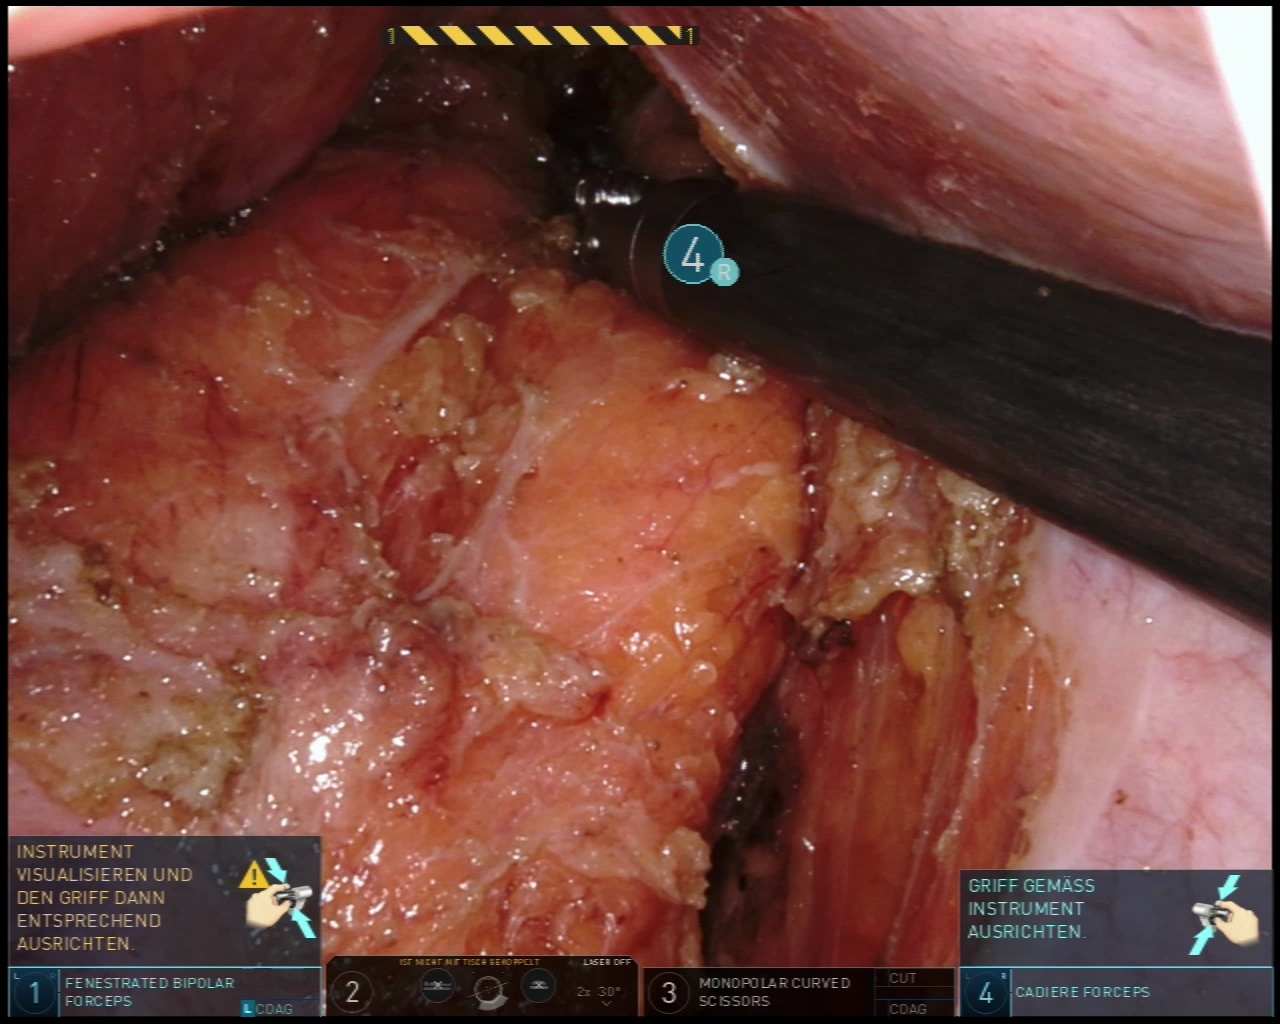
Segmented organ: vesicular_glands
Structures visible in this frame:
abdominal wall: no
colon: no
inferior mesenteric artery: no
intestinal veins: no
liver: no
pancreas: no
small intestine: no
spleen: no
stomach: no
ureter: no
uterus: no
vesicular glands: yes